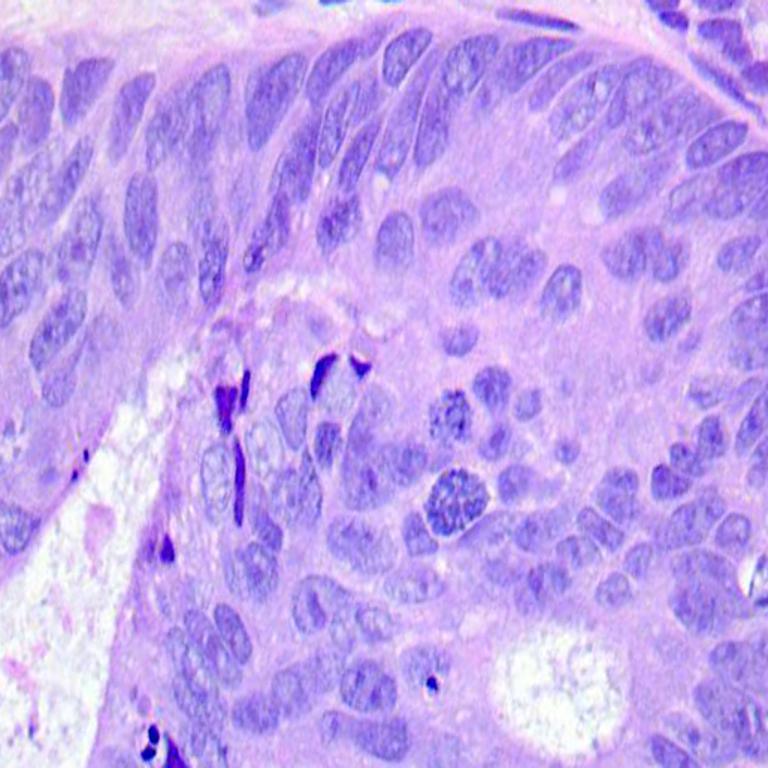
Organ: colon
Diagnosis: adenocarcinomas